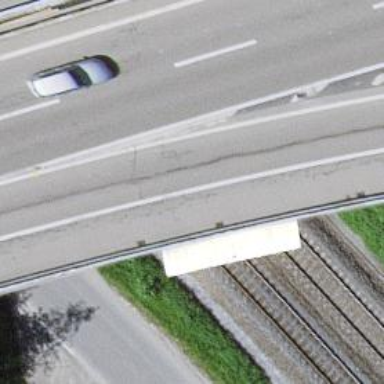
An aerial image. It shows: Asphalt surface bridge on motorway link.